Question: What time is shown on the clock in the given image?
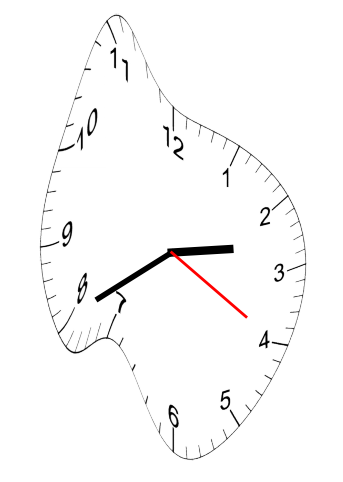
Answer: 02:40:20